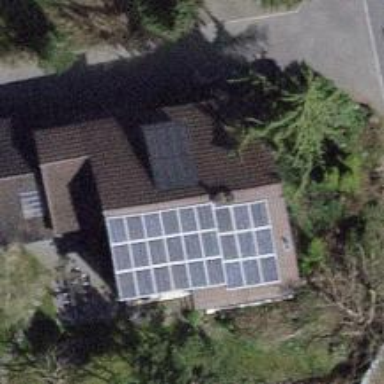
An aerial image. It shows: Solar power generator.